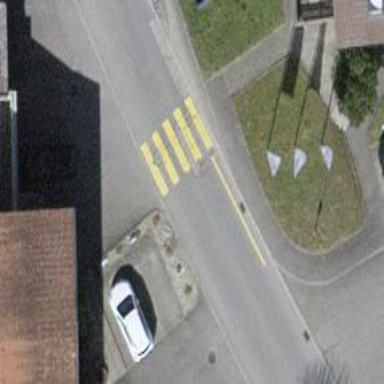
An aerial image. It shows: Uncontrolled zebra crossing on the road.